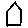
Label: house